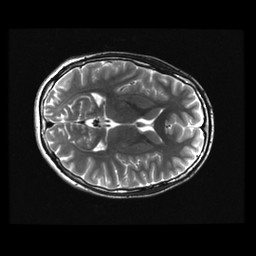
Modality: T2w
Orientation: axial
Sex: male
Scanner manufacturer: ge
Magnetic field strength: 3 T
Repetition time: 5 s
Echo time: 0.101 s